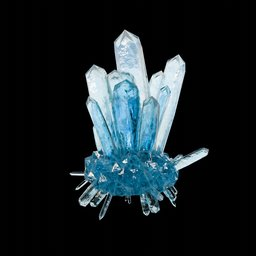
Label: decoration